Field crop: tomato
Growth stage: 2
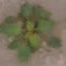
Species: solanum